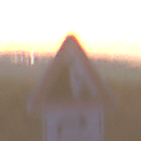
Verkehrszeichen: SteinschlagLinks
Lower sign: RichtungsangabeDurchPfeile5
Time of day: SunriseSunset
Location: Outdoor (Nature)
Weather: Clear
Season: NotSpecified
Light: Natural